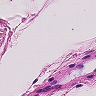
Metastatic tissue present: no